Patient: sex M, age 69
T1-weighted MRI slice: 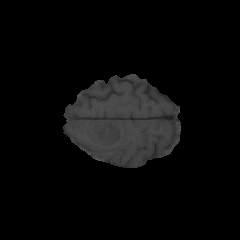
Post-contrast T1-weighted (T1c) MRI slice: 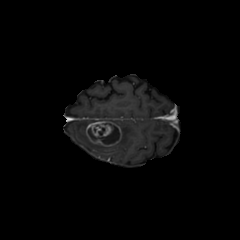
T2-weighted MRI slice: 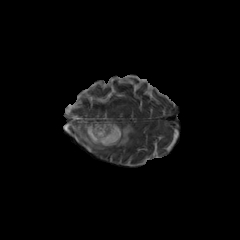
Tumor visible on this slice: yes
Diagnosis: Glioblastoma, IDH-wildtype
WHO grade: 4